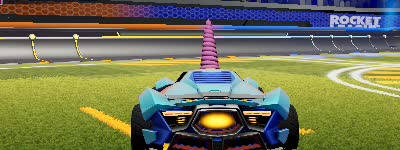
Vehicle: werewolf